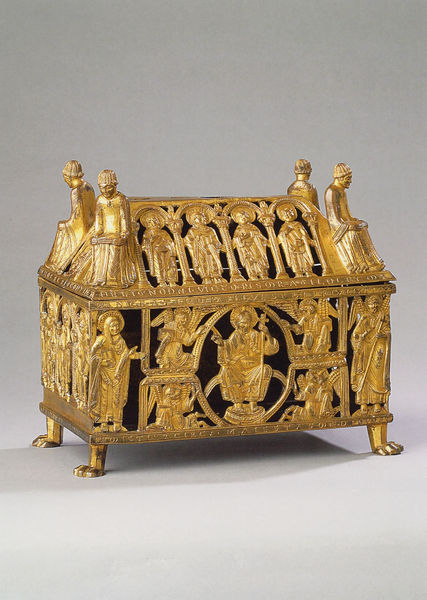
Titel: Kreuzfußreliquiar (“Kleiner Viktorschrein”)
Standort: Xanten, St.Viktor (EU - D - NRW)
Schlagwörter: gott, menschen, kirche, gold, relief, füsse, figuren, bett, metall, vier, truhe, kasten, ecken, medallion, christus, jesus, christlich, segen, hochzeit, heilige, beschlag, heilig, schrein, kästchen, reliquie, schatz, kostbar, tabernakel, apostel, jungfrauen, löwenfüsse, weltenrichter, reliquiar, heiligen, hochzeitstruhe, tierfüsse, goldkästchen, hochzeut